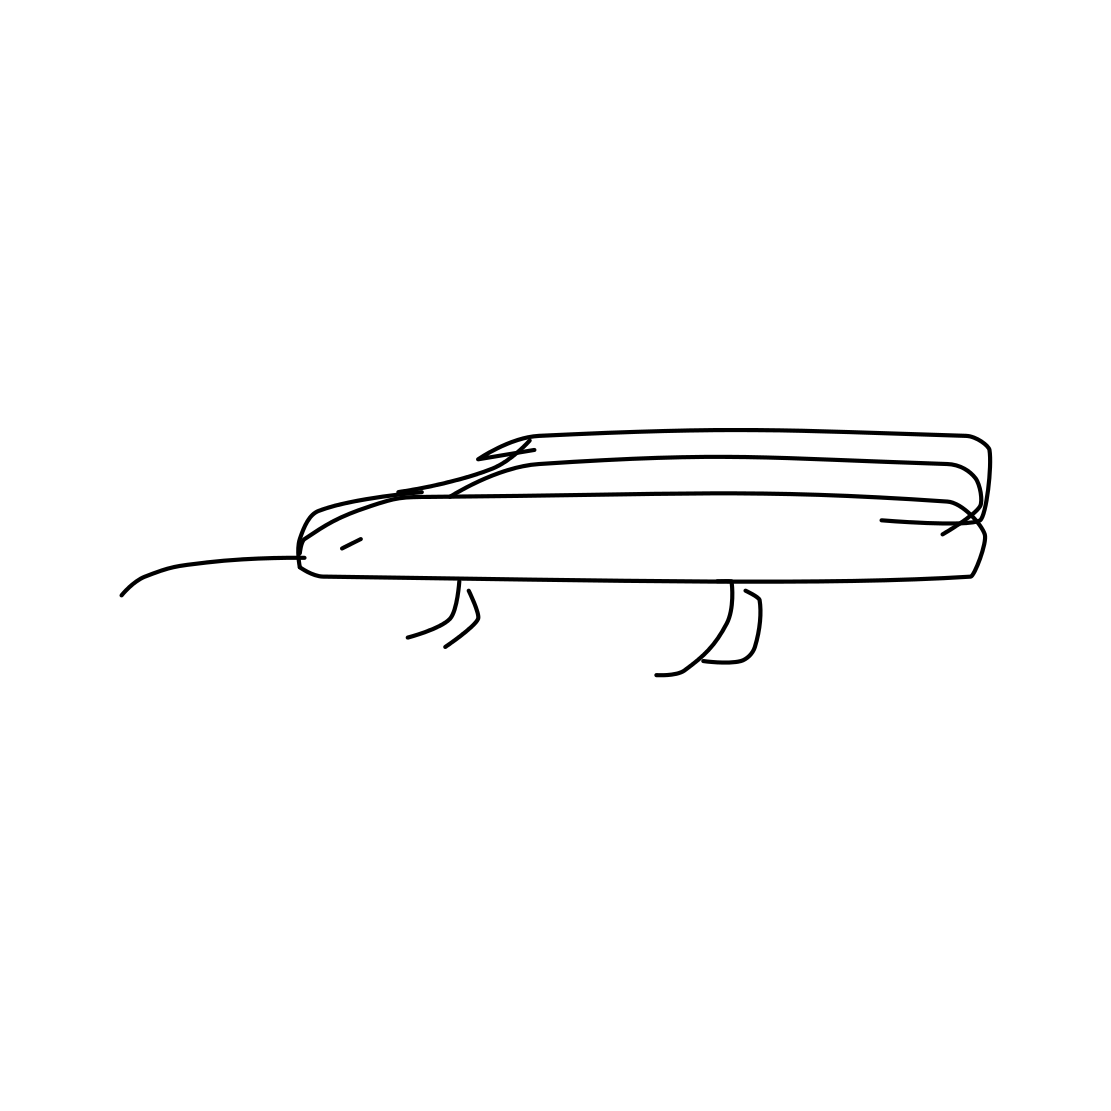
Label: mosquito